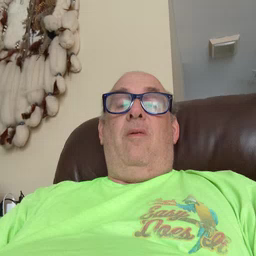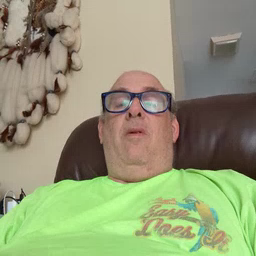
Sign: finish